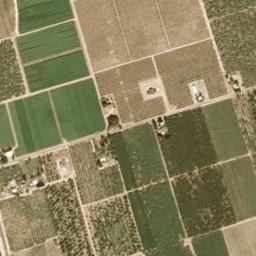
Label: rectangular_farmland